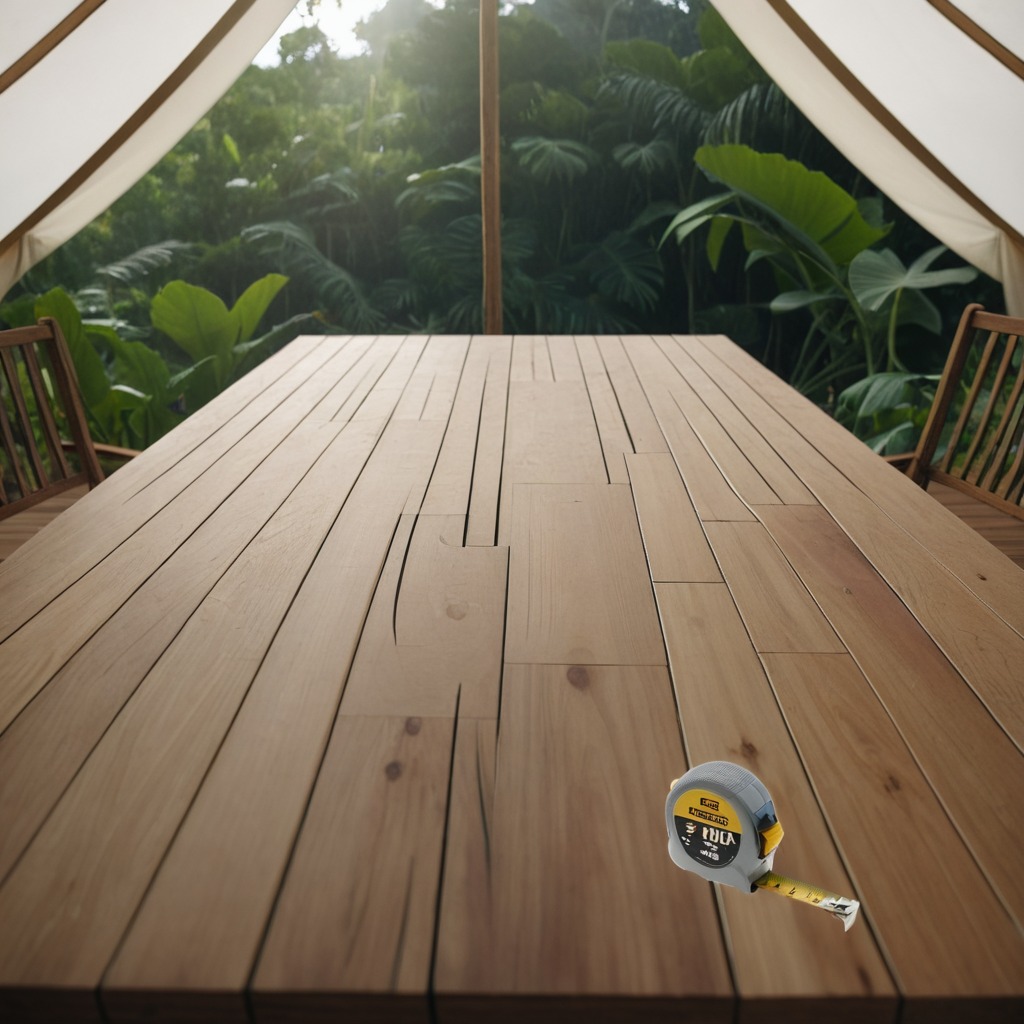
A measuring tape is lying on a wooden table inside a jungle field workshop tent.